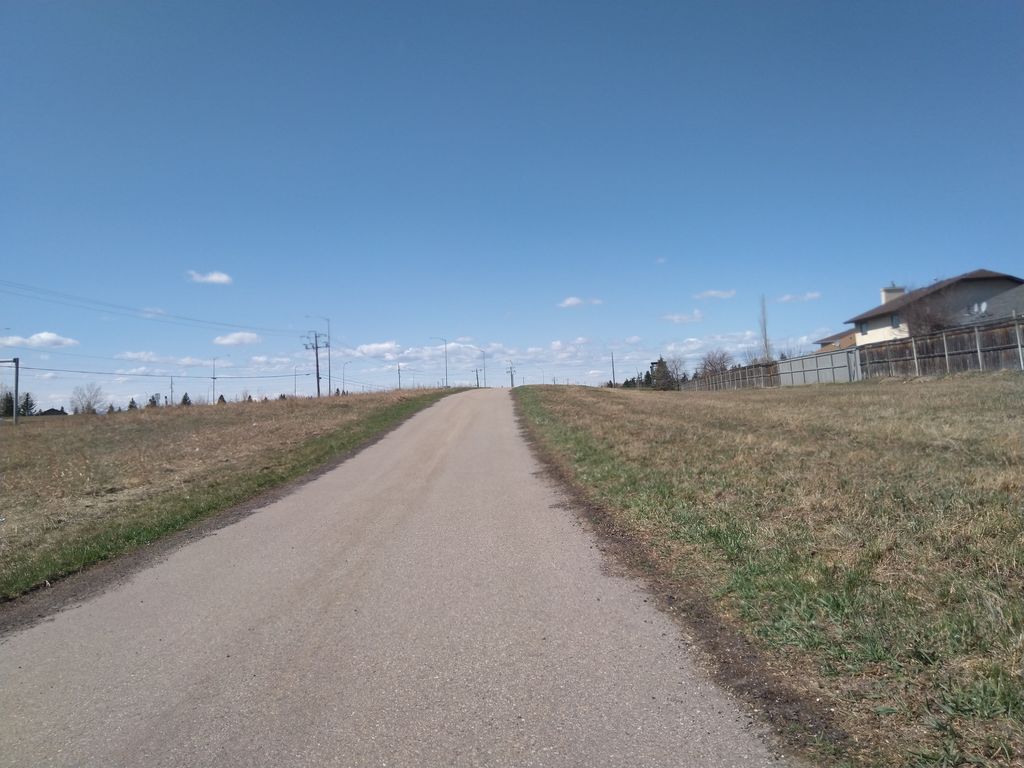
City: calgary